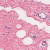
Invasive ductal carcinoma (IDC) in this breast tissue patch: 0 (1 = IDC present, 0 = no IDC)